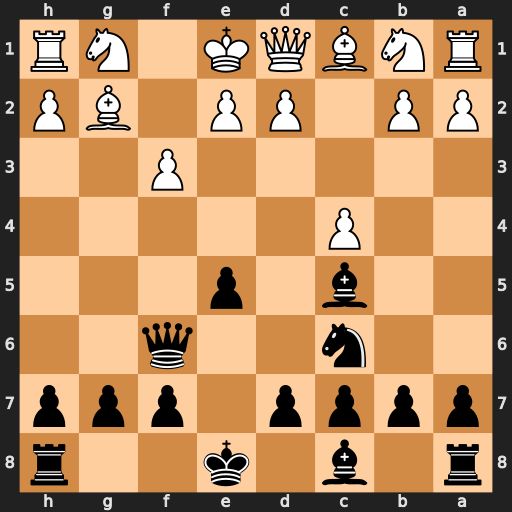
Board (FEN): r1b1k2r/pppp1ppp/2n2q2/2b1p3/2P5/5P2/PP1PP1BP/RNBQK1NR
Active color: b
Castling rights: KQkq
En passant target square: -
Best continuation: Qh4+ Kf1 Qf2#